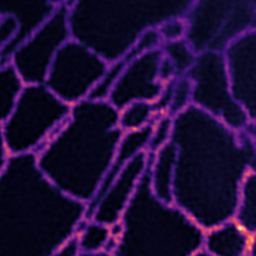
Label: Super-resolution ER image